Question: I need to extend the content box (white area) closer to the bottom of the page.
When ever I use the 'height' or 'padding' property, it makes it taller from the top.

'''
.Content-Box {
position: relative;
margin: 0 auto;
background-color: white;
top: 65px;
padding: 80px;
height: -40px;
text-align: center;
box-shadow: 0px 3px 5px #888888;
}
'''
'''
<div class="Content-Box">
<hr>
</div>
'''
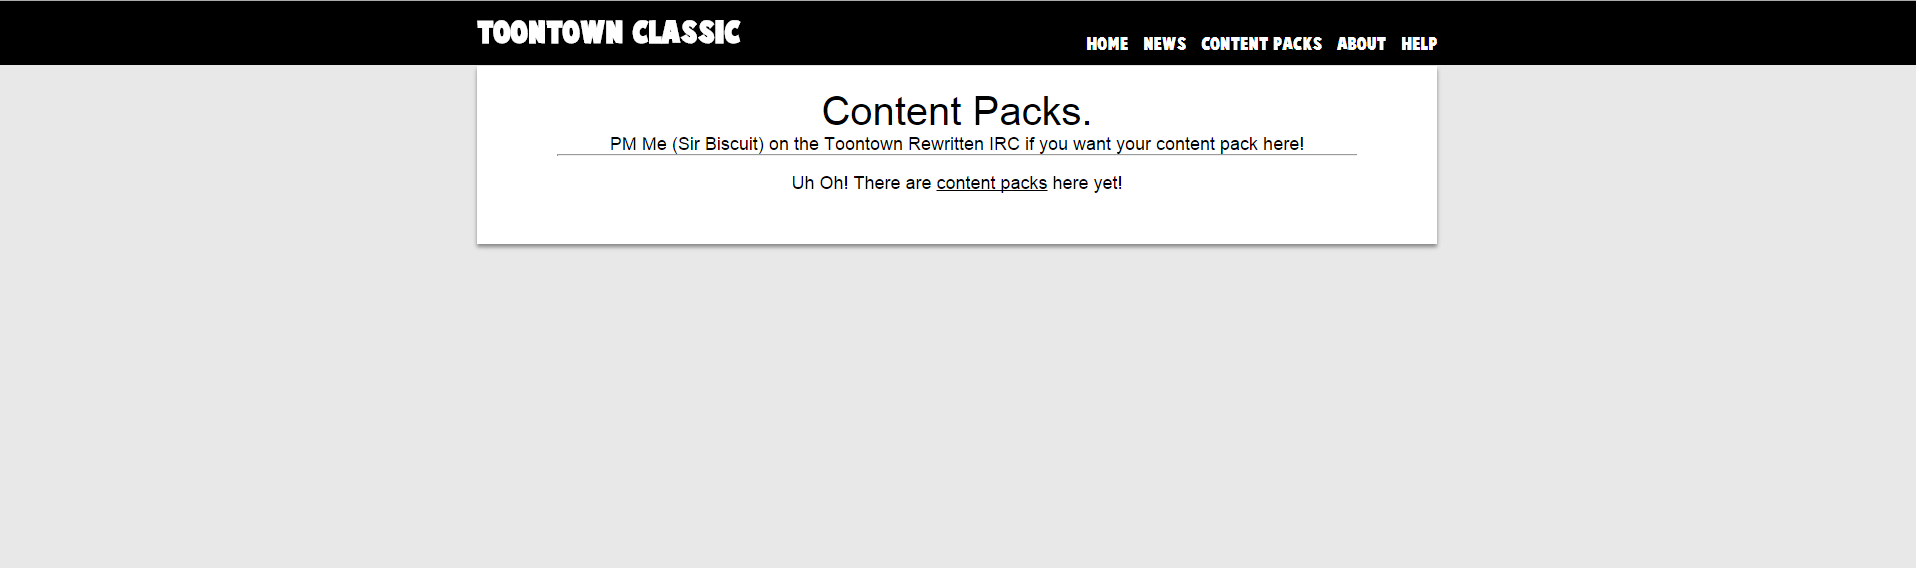
Answer: add
'''
padding-bottom: (amount you want)px;
'''